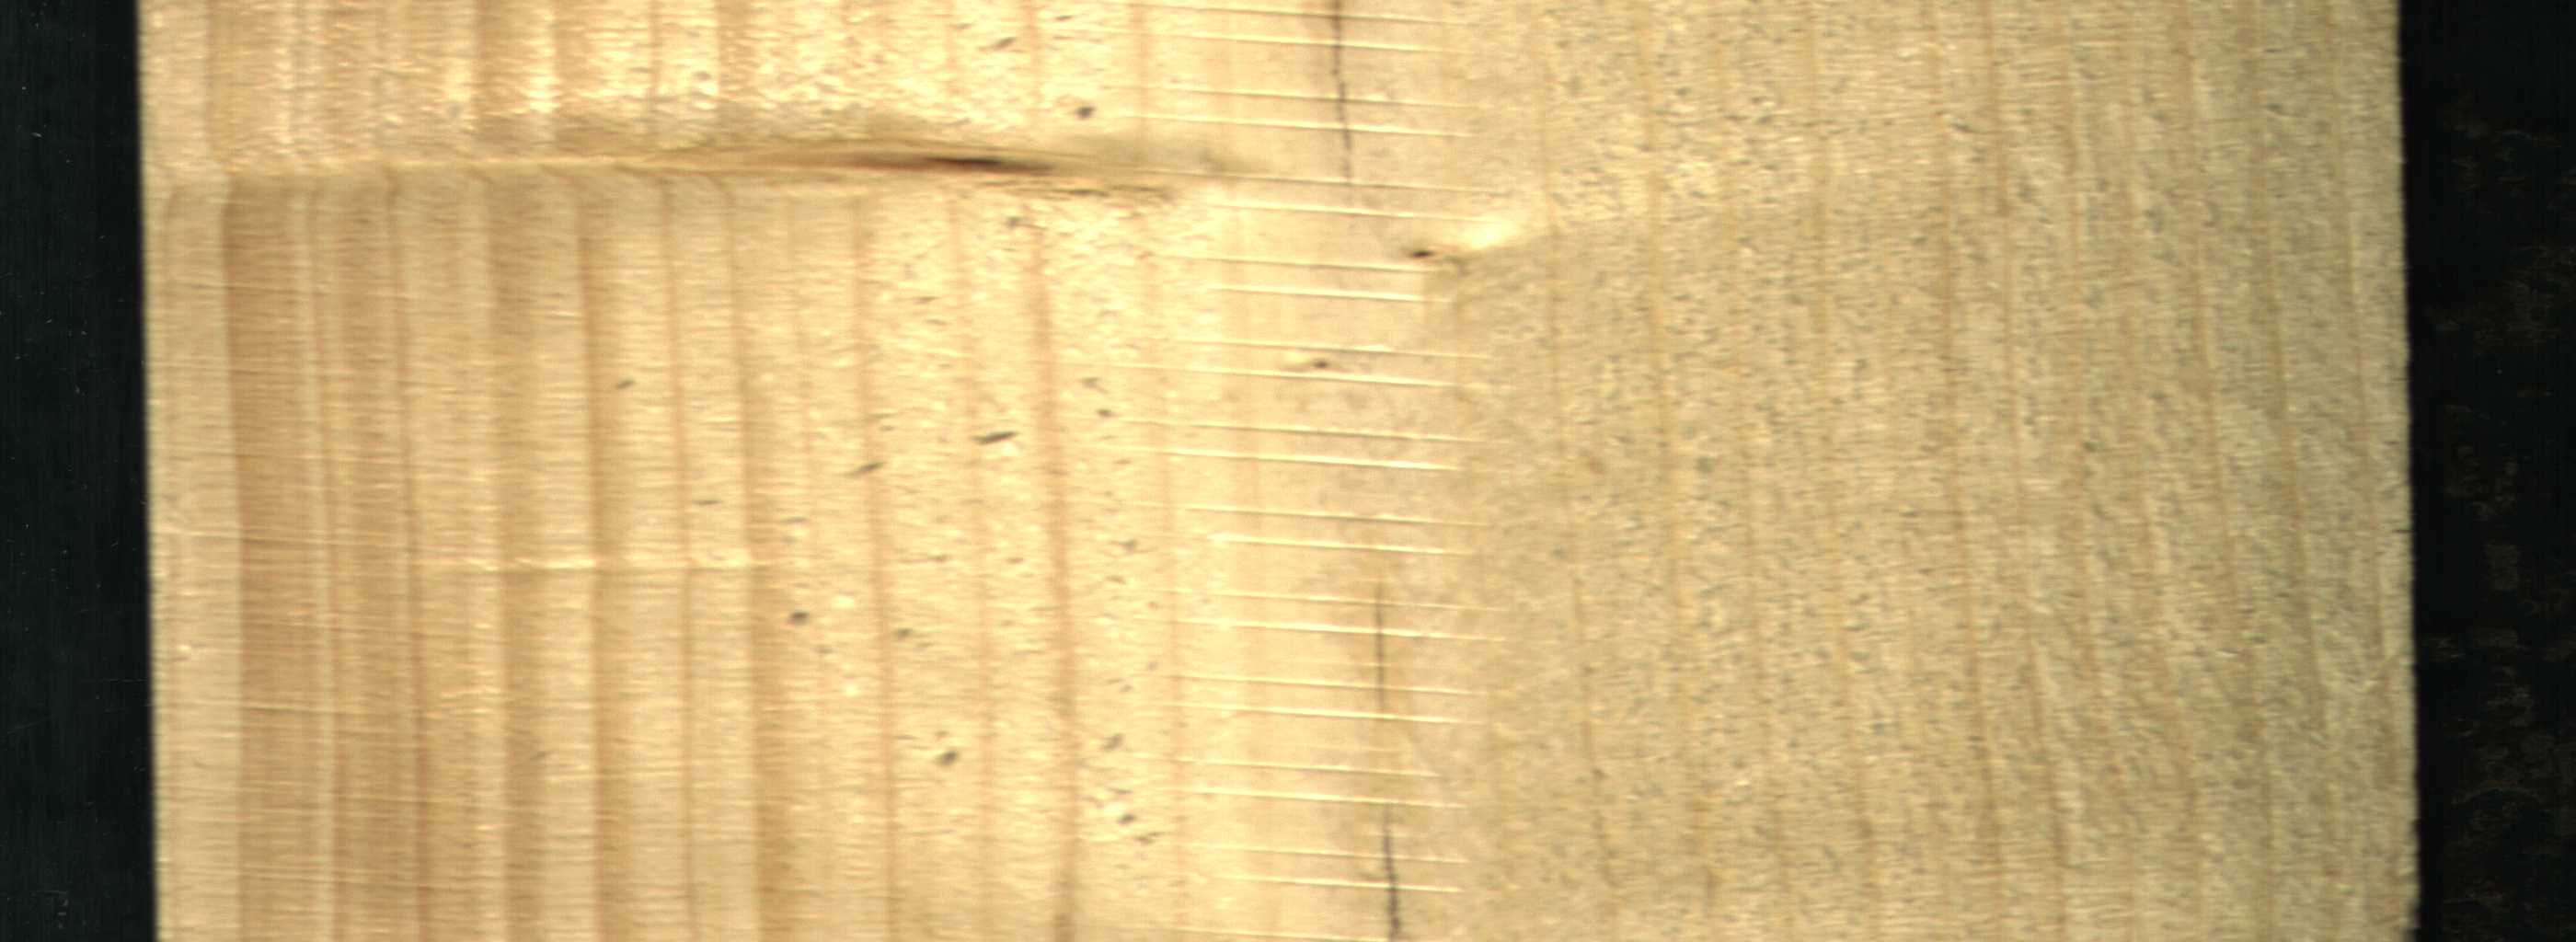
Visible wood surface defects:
Crack
Crack
Crack
Live_Knot